Question: Good day! I'm using Parse for my swift project, Specifically the 'PFQueryTableViewController' but i want to change the loading view when i open the app. It doesn't look good in my background so i want to change its color and shadow. Also its 'UIActivityIndicatorView'. Is it possible to change this things? Here is the Screenshot for it.

I tried searching for that method in ParseUI framework but i can't find it. I hope you can help me, Thanks!
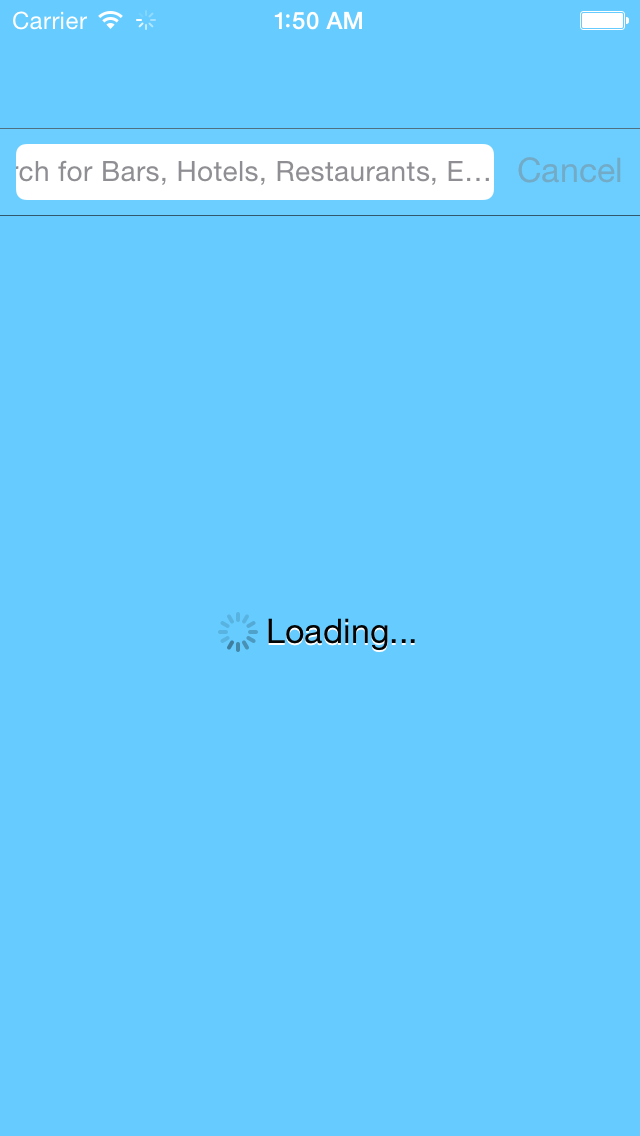
Answer: Only the table controller is unique to Parse. The spinner is just a regular UI element. Thus, the iOS developer references are good places to look for this.
Try <URL> for the activity spinner:
<URL> shows information about the controller, which shows that it simply inherits from UITableViewController, and the cells/background can be styled accordingly.
In general, Parse tries to prefix its objects with PF.